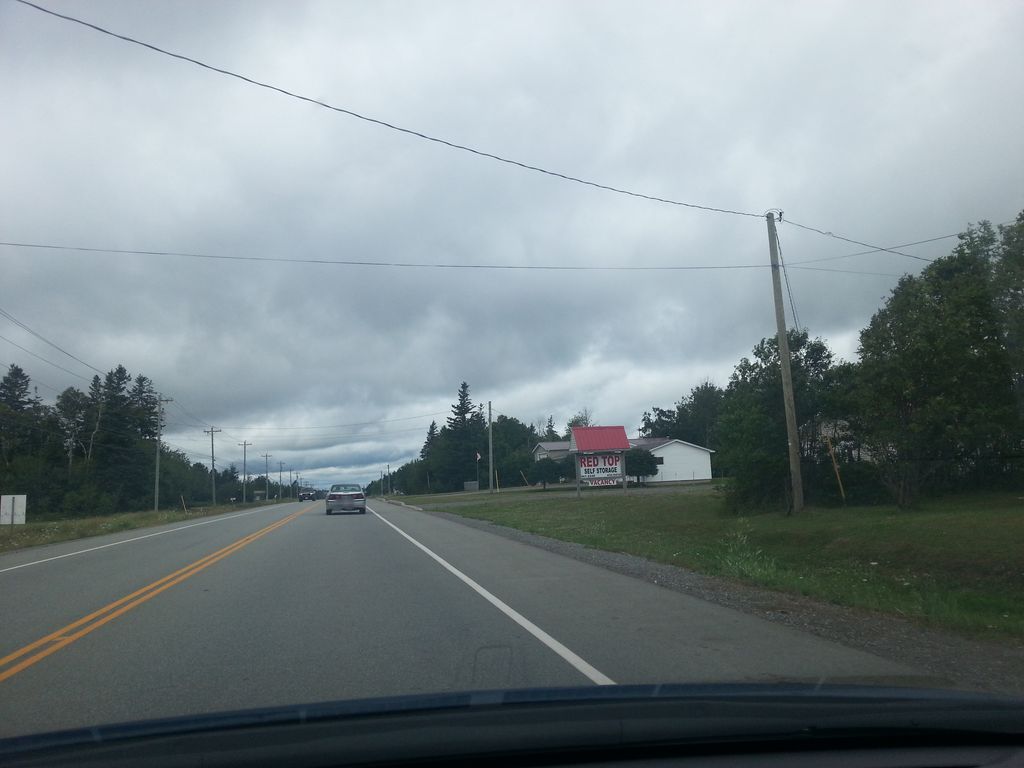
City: charlottetown